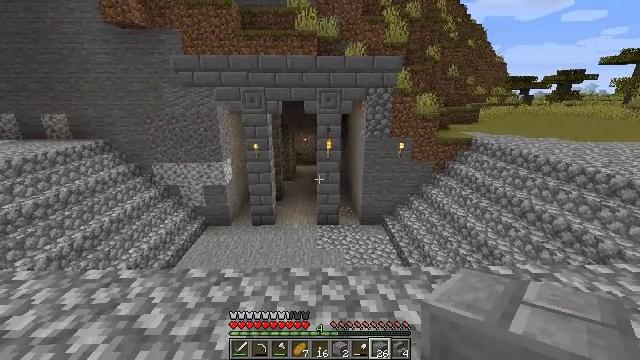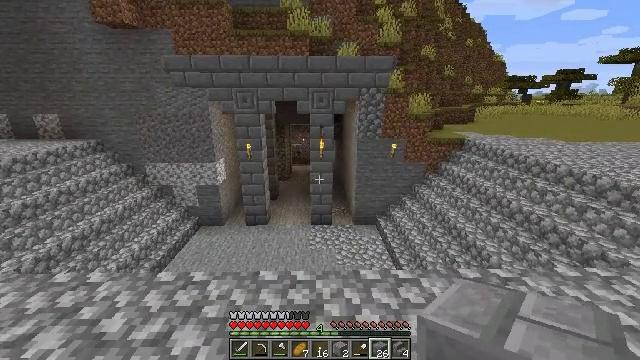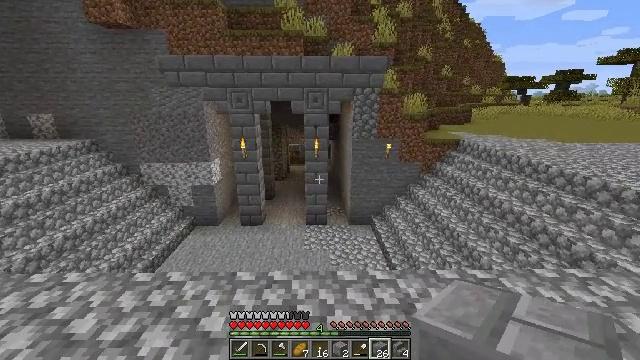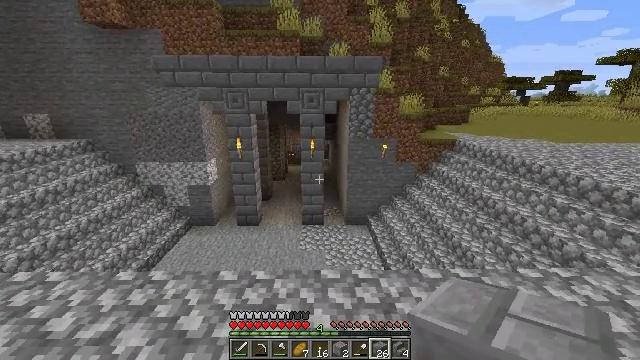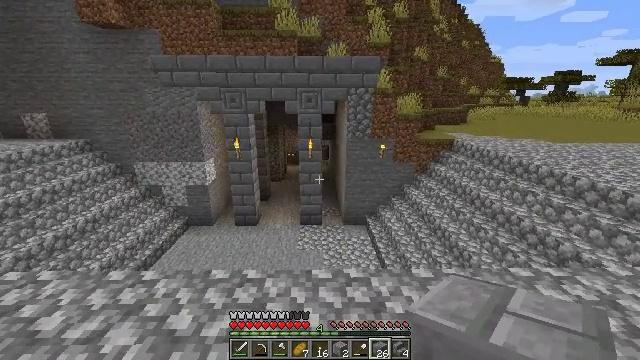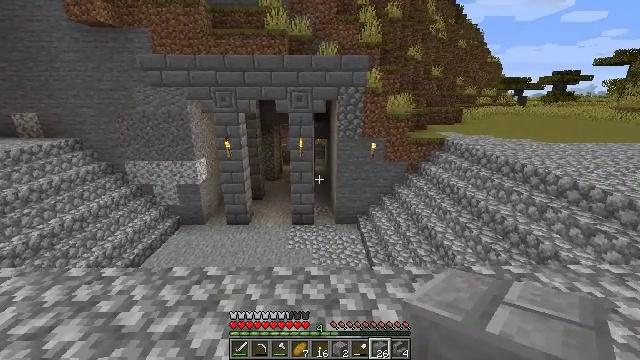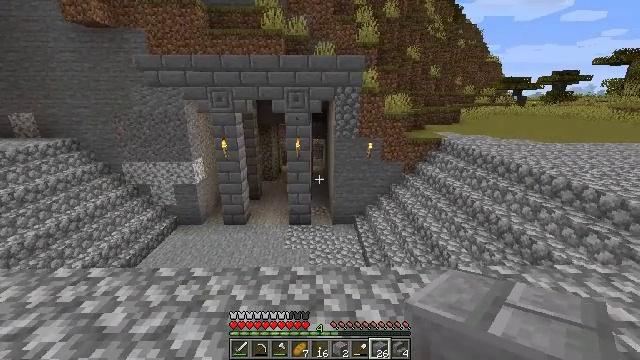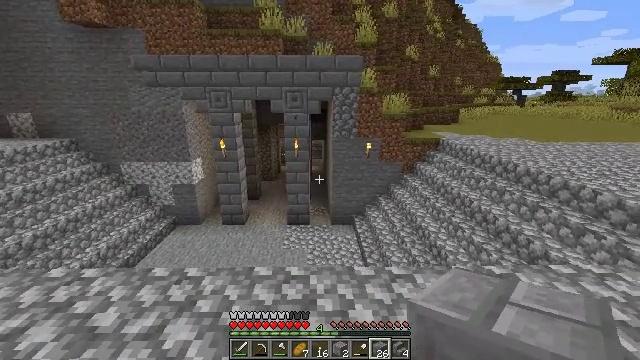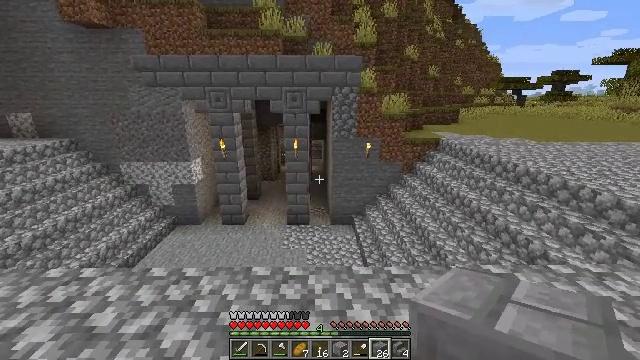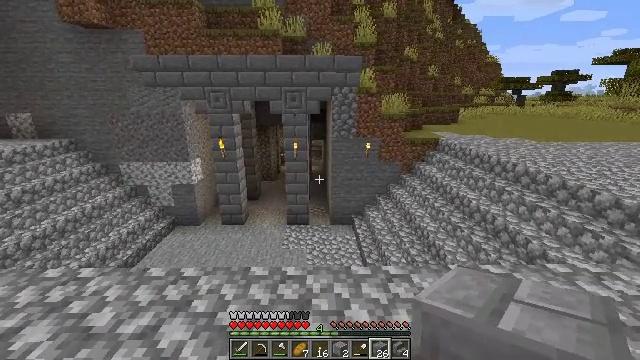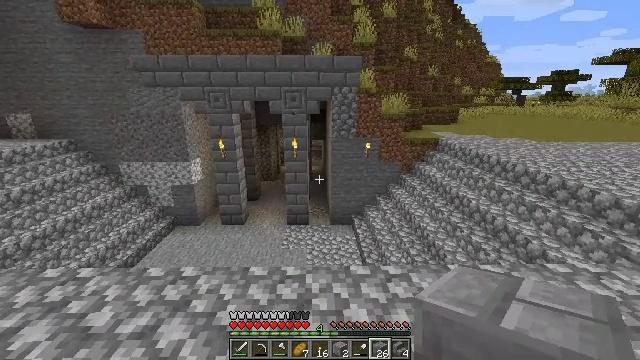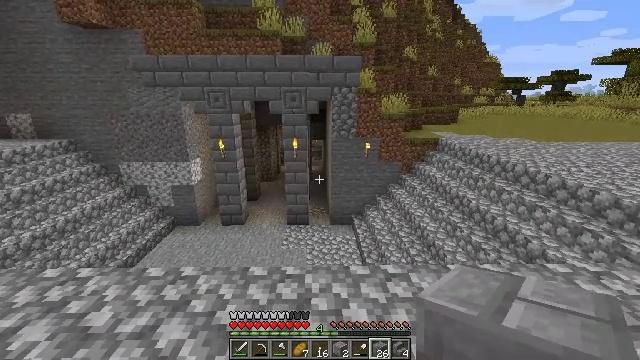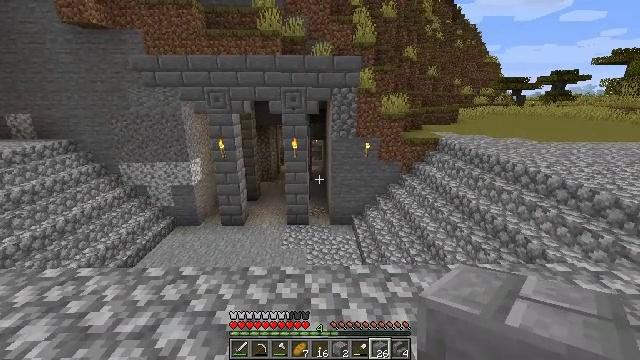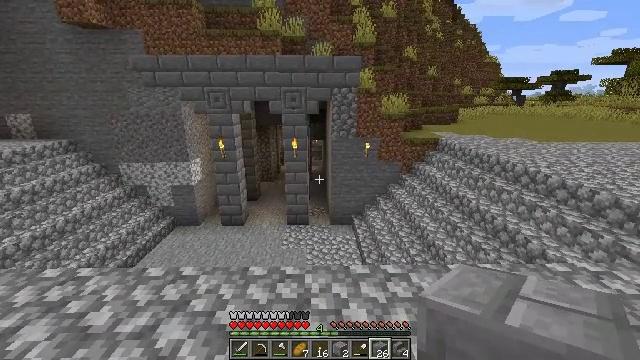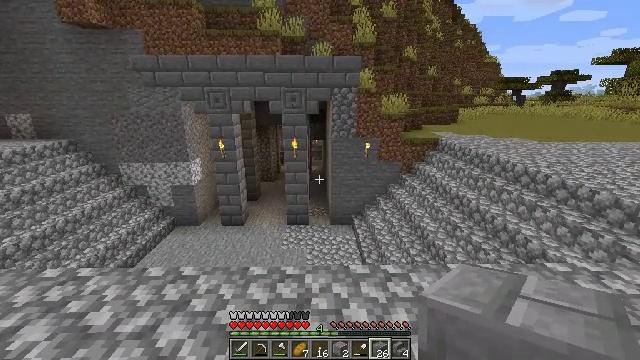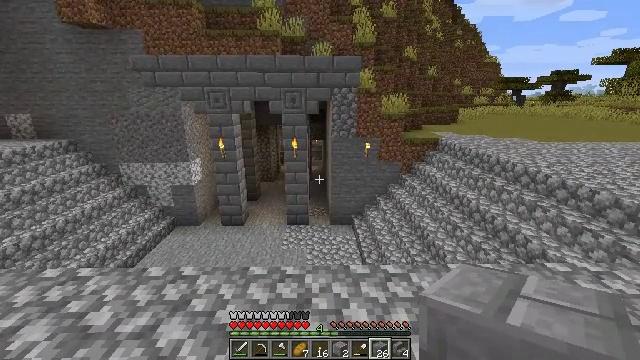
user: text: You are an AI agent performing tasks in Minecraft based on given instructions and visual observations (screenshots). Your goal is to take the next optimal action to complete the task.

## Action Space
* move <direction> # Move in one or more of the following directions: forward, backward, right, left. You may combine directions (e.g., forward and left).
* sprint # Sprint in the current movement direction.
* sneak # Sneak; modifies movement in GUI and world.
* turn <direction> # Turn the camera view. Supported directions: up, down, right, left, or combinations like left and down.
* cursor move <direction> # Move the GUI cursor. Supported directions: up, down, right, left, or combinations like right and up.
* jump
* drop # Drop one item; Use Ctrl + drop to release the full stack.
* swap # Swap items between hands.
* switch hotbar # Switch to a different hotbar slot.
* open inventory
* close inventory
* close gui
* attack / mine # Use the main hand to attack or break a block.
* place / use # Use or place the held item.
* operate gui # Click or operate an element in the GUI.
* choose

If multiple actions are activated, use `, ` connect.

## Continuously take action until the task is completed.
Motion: motion action
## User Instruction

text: Convert granite into polished granite at the crafting table.
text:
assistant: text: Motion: move right
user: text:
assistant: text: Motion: move right
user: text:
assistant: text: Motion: move right
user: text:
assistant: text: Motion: move right
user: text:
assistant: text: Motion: move right
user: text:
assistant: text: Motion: no_op
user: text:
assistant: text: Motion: no_op
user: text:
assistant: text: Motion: no_op
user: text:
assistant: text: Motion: no_op
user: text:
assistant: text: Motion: no_op
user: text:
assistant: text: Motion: no_op
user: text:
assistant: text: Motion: no_op
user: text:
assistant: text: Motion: no_op
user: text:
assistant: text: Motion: no_op
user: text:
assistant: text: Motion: no_op
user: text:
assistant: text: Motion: no_op
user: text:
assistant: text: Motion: no_op
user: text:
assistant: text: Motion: no_op
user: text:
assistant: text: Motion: no_op
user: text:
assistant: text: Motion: no_op
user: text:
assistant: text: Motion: no_op
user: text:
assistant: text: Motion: no_op
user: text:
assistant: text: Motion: no_op
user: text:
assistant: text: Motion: no_op
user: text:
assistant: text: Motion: no_op
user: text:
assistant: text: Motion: no_op
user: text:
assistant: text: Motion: no_op
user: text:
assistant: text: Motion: no_op
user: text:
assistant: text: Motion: no_op
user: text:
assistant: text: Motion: no_op